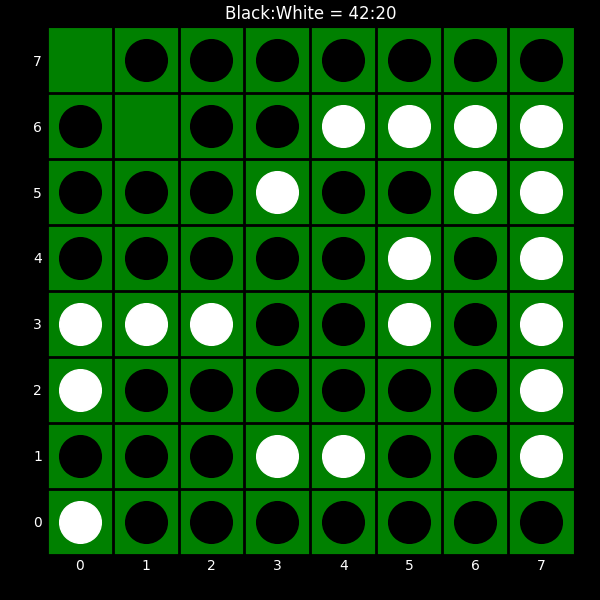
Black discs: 42
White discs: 20